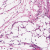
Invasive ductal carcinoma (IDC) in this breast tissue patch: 0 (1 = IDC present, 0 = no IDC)